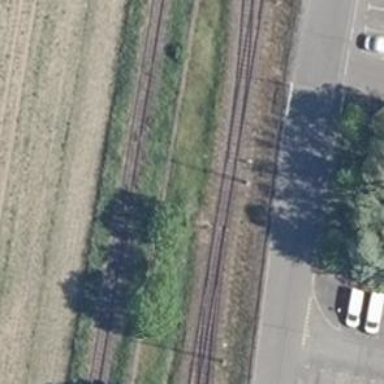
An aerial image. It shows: Railway switch.